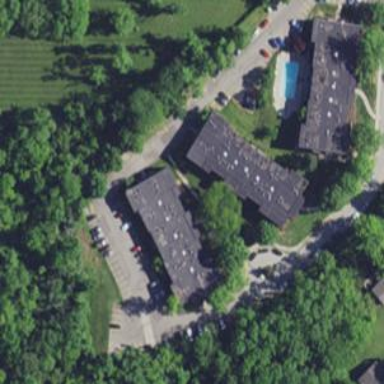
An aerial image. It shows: View of apartment building.